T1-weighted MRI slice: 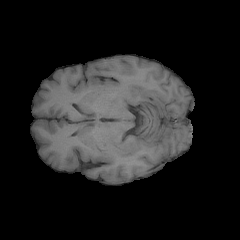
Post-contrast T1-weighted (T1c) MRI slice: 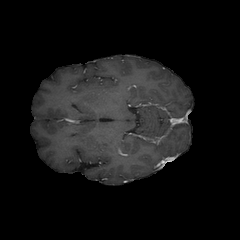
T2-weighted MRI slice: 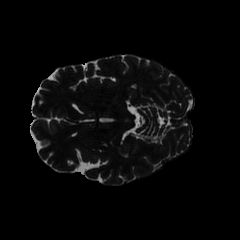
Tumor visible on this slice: yes